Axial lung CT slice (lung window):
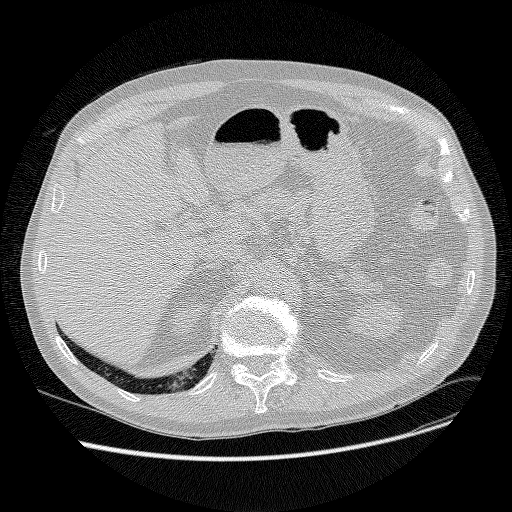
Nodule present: no